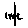
Label: line